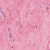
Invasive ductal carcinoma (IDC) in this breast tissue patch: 0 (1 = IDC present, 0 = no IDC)